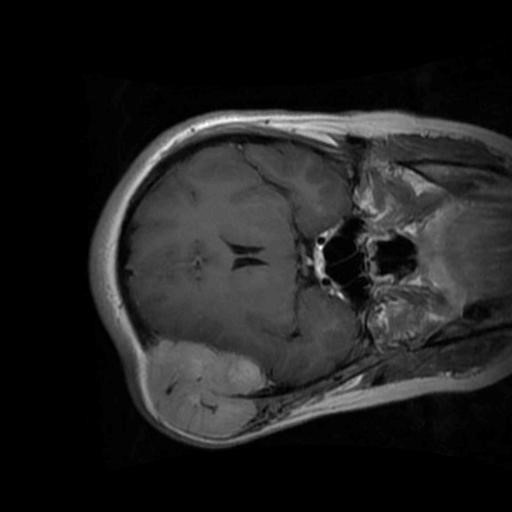
Label: brain_menin